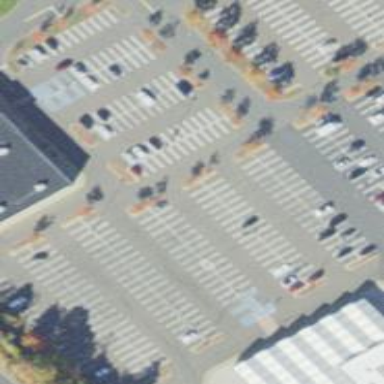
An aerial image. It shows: Paved parking lot with asphalt surface.